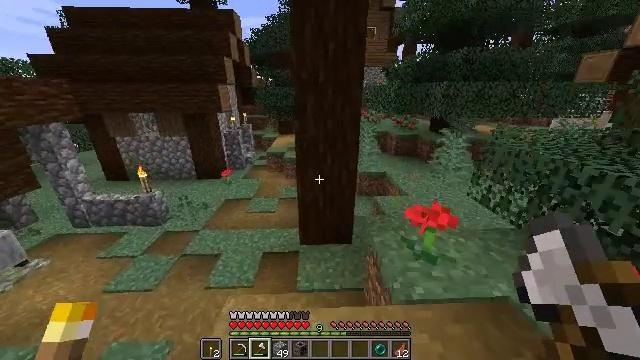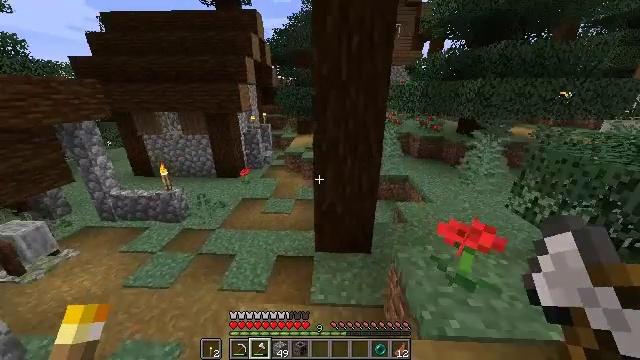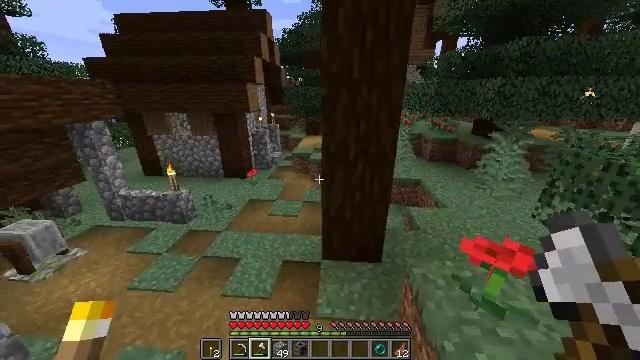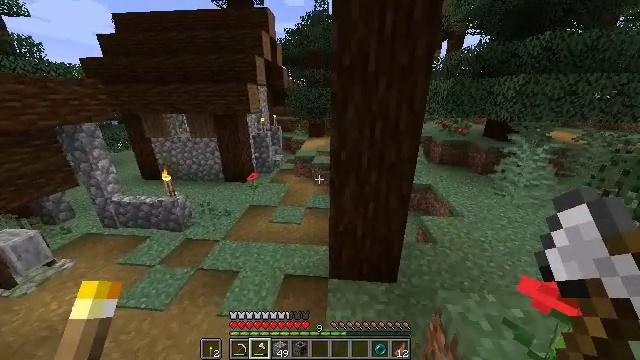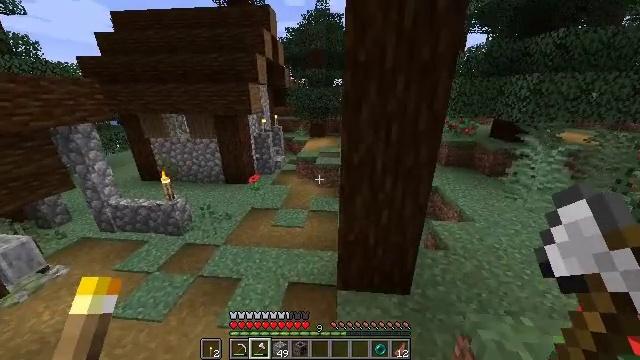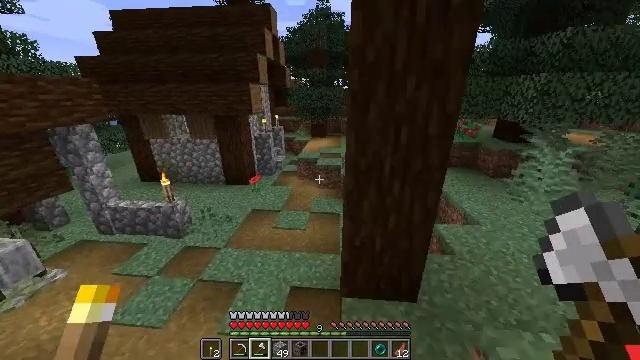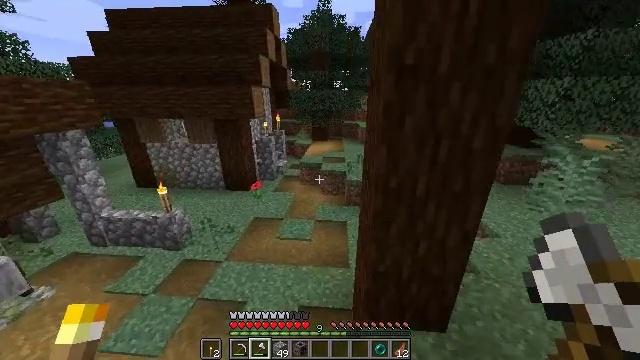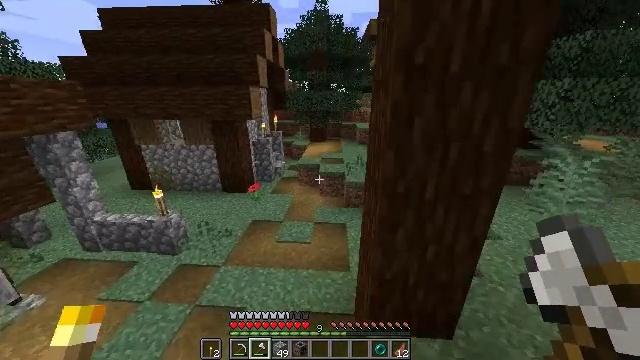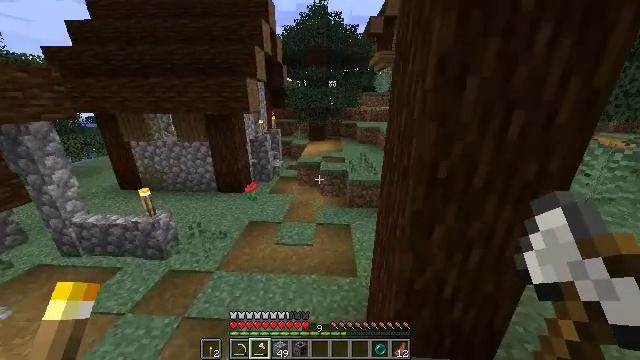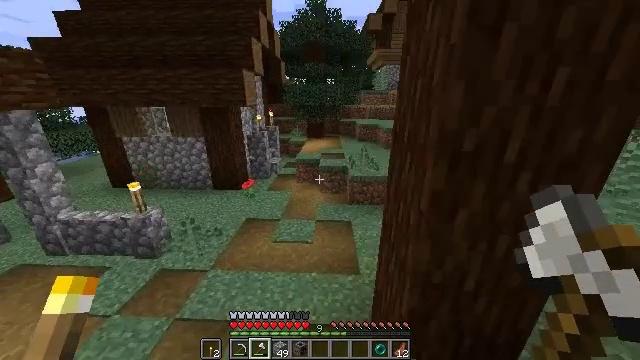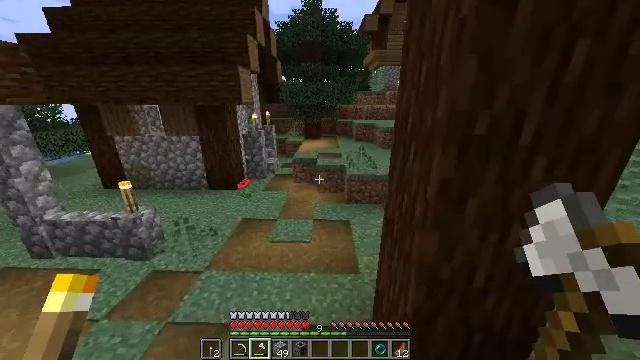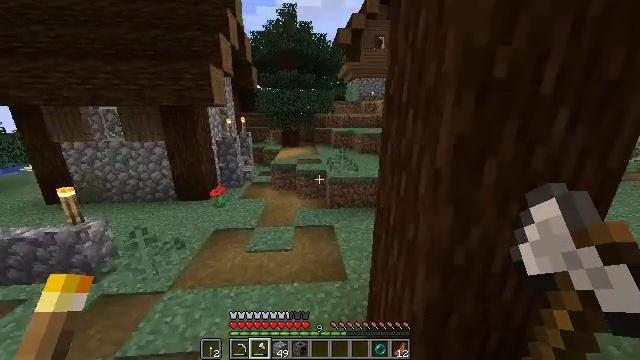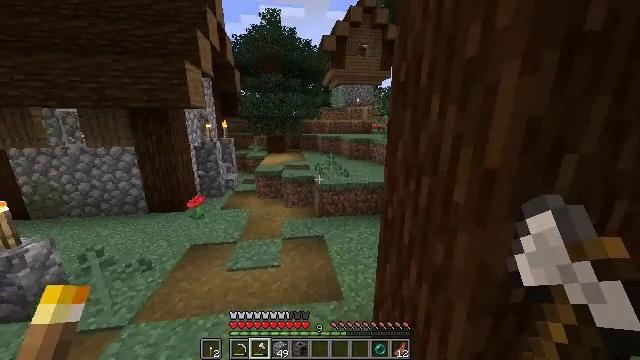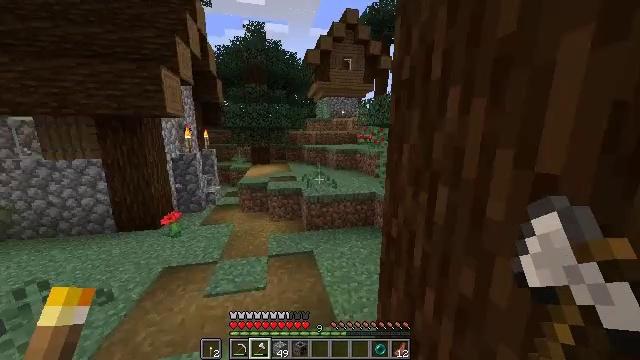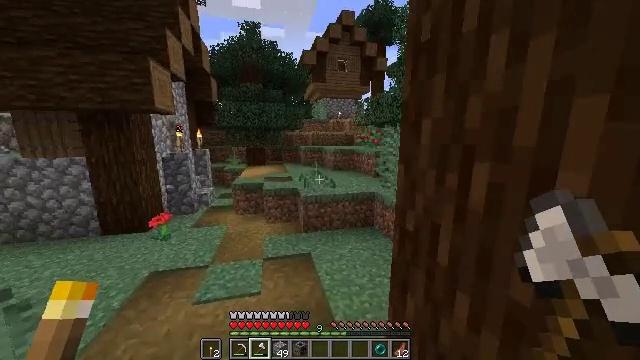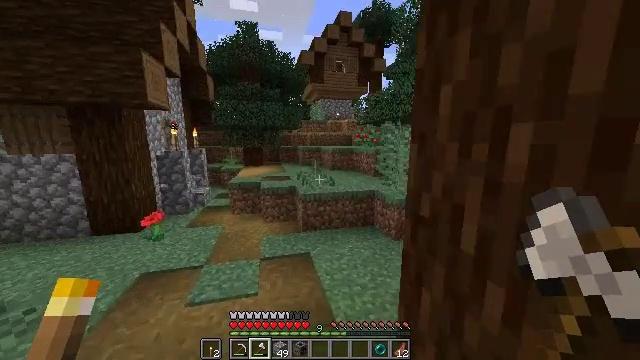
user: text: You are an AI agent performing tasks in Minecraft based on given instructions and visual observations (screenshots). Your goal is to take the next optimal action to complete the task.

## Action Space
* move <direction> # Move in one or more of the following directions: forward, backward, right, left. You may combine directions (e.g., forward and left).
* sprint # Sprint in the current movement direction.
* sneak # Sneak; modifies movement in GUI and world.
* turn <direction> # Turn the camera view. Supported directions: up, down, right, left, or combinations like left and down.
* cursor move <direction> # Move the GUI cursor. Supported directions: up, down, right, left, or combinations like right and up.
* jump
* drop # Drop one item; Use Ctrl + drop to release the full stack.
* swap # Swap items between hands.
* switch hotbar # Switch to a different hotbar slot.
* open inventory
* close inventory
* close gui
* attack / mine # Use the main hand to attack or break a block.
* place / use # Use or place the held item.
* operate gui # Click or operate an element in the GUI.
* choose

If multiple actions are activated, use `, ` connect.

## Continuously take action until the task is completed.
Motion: motion action
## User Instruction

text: Mine the blue bed to pick it up.
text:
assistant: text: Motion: move forward, sprint, turn left
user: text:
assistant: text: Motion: move forward, sprint, turn left
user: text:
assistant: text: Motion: move forward and move left, sprint
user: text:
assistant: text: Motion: move forward and move left, sprint
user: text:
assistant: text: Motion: move forward and move left, sprint
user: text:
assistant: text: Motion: move forward and move left, sprint
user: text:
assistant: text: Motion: move forward, sprint
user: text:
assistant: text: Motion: move forward, sprint
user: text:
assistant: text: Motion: move forward, sprint
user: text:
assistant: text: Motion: move forward, sprint
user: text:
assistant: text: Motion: move forward, sprint, turn right and up
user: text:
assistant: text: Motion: move forward, sprint, turn right and up
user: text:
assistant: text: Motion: move forward, sprint, turn right and up
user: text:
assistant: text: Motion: move forward, sprint, turn right
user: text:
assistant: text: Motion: move forward and move left, sprint
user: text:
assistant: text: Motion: move forward and move left, sprint
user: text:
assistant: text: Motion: move forward and move left, sprint, turn right
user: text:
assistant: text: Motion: move forward and move left, sprint, jump
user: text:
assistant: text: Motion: move forward and move left, sprint, jump
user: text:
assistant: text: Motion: move forward and move left, sprint, jump
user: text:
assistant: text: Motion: move forward and move left, sprint, jump
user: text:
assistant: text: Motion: move forward and move left, sprint, jump
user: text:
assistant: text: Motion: move forward and move left, sprint, jump
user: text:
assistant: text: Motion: move forward and move left, sprint
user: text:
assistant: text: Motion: move forward, sprint
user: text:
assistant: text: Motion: move forward, sprint
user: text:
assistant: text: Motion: move forward, sprint
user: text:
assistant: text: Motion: move forward, sprint
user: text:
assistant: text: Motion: move forward, sprint
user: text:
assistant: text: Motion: move forward, sprint